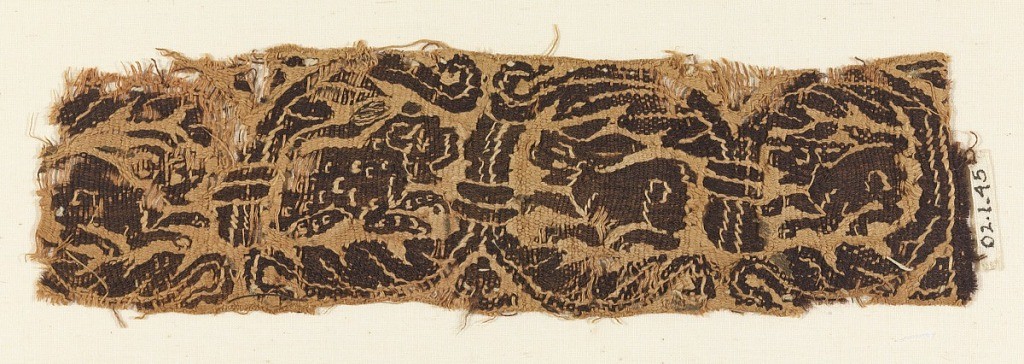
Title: Band fragment
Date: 4th–5th century
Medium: warp; S-spun linen. Wefts; S-spun linen, S-spun wool Technique:slit tapestry with supplementary weft wrapping
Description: Scrolling leaves froming circles containing animals.